Question: I am testing a few things here in a basic webpage, and I noticed something very odd. I'm not sure if this behavior is to be expected, but it does make me wonder...
I know I can get the Current User ID of the person currently logged in, like so:
'''
@WebSecurity.CurrentUserId
'''
And just to see how Sessions are used, I thought I'd just store (as an example) the CurrentUserId in a Session variable once the user logs in, like this:
'''
@Session["UserIDthing"] = @WebSecurity.CurrentUserId;
'''
And then on another page, I just output the session id (which should be exactly equal to 1, because thats what my UserId is), like this:
'''
@Session["UserIDthing"]
'''
But, instead of it outputting "1", it outputs minus 1 "-1". Why does this happen?

And just to make sure I was right about the user id, I outputted the user id using:
'''
@WebSecurity.CurrentUserId
'''
And it displayed the correct ID, which is just "1"
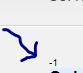
Answer: It probably has nothing to do with 'Session'. Try to store the '@WebSecurity.CurrentUserId' some other way to ensure that the 'CurrentUserId' has actually been set after the user logs in (maybe by logging it to a file or use a static variable for testing).